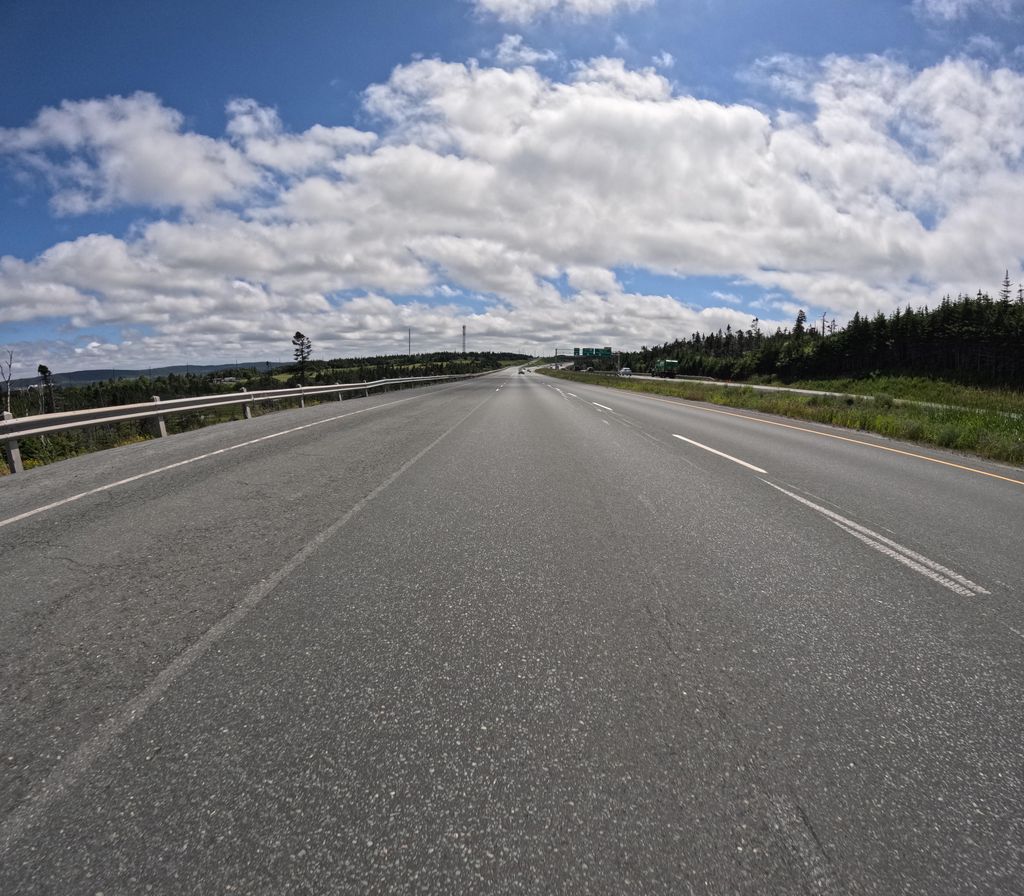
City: st_johns